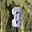
Label: 8